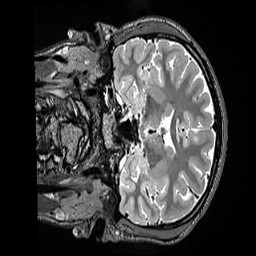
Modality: T2w
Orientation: coronal
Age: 18
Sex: female
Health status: ill
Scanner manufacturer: siemens
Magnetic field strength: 3 T
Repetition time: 3.2 s
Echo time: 0.564 s